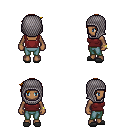
a pixel art fantasy rpg character, female body template, human, dark skin, maroon pirate shirt, teal pants, blonde pixie cut hairstyle, chain hood, bracelets, gray slippers, four views (front, back, left, right), 2x2 character sprite sheet, small pixel art, hard edges, no anti-aliasing